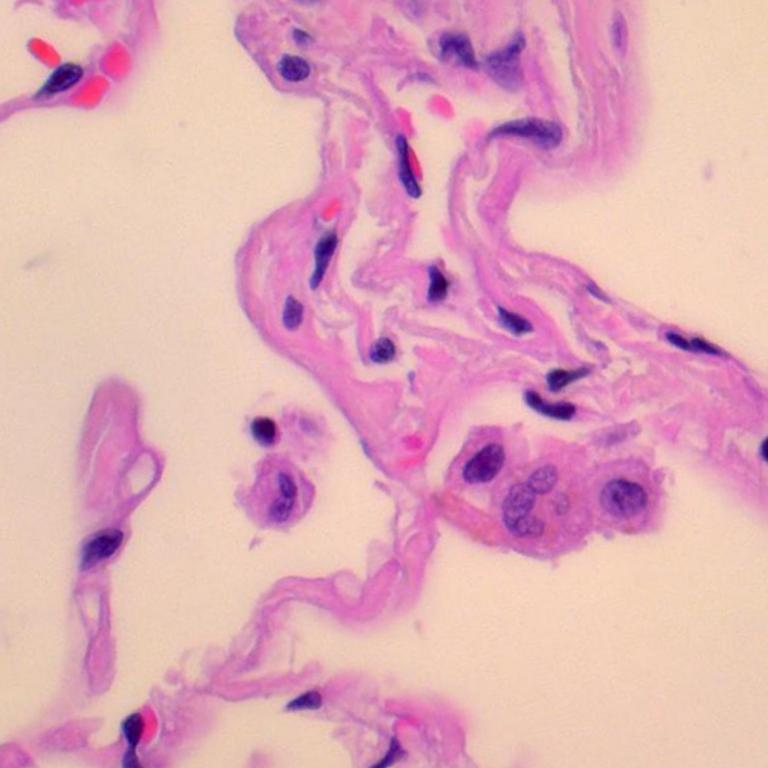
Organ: lung
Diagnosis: benign